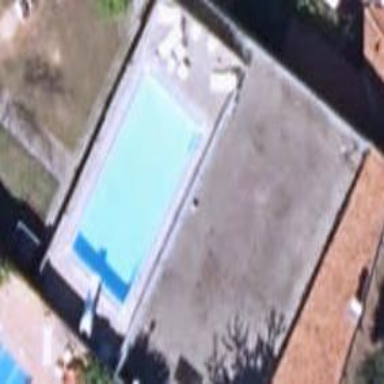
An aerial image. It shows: Swimming pool located in leisure land.